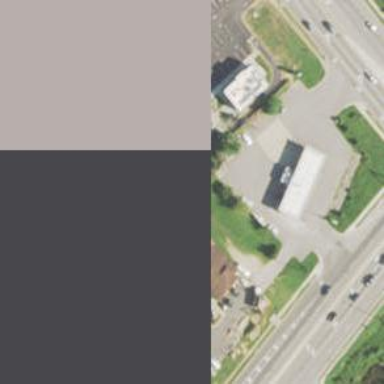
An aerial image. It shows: Building that is motel.